Aerial crown-view tile of a tropical tree (Barro Colorado Island, Panama), acquired 20240813:
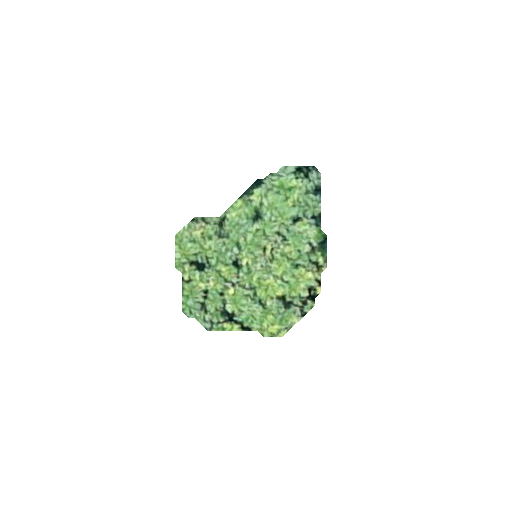
Species: Dipteryx oleifera
GBIF accepted scientific name: Dipteryx oleifera
Crown area: 28.479 m²